Question: I'm returning JSON from a php file to a jQuery function, and am getting an object 'output' with the properties 'agt_id' and 'agt_type'. With the webkit dev tools I can print see the object, expand it and see the properties. However, I get undefined when I try:
'''
console.log(output.agt_id);
'''
Here's what I'm seeing in my console with 'console.log(output)':

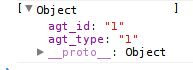
Answer: From your screen shot, it looks like your object is in an Array. You can access the object at index '0' of the Array.
'''
console.log(output[0].agt_id);
'''